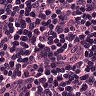
Metastatic tissue present: yes